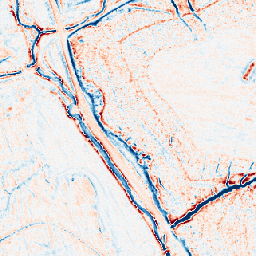
Category: classical
Decomposition family: gaussian
Decomposition parameters: sigma: 2
Upsampling method: area
Upsampling parameters: scale: 8
Upsampling scale: 8